Chest X-ray. View position: AP
Patient age: 28
Patient sex: M
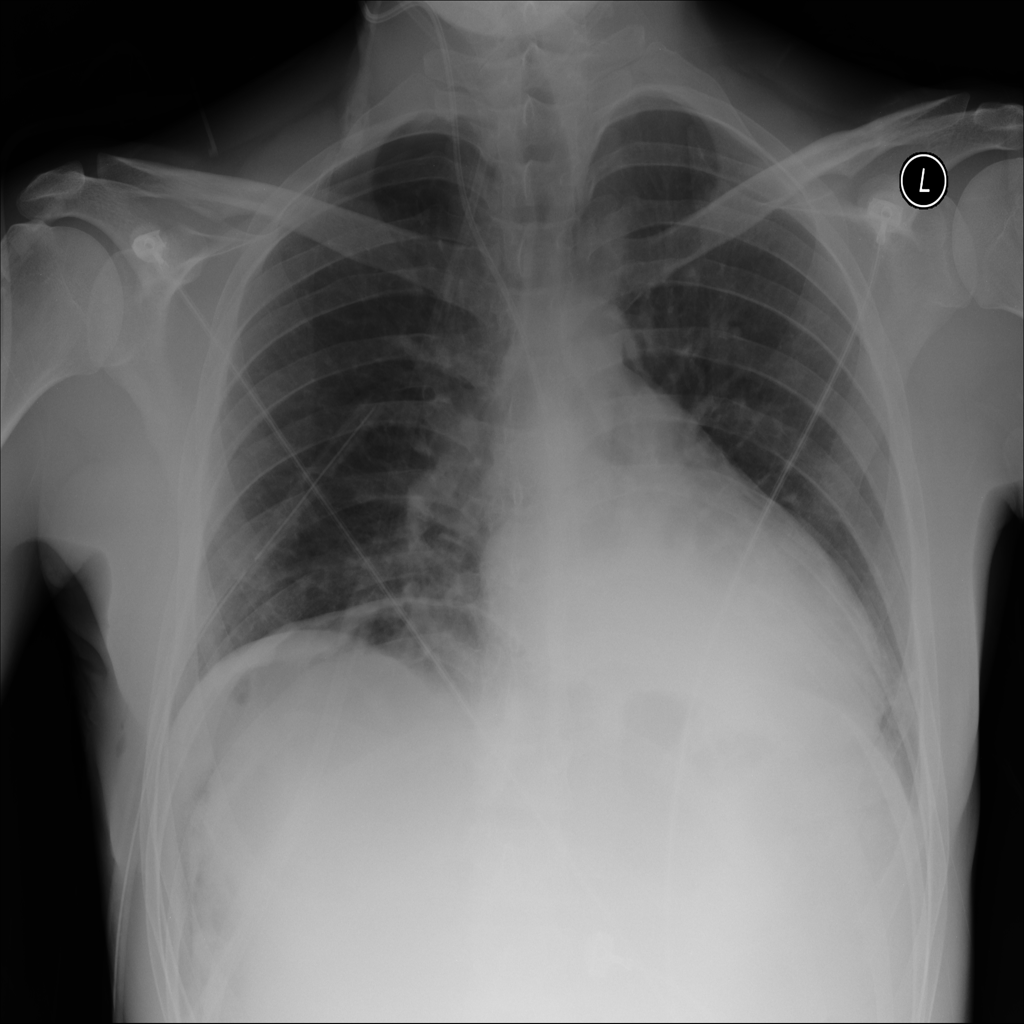
Finding: Pneumothorax